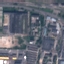
Land use / land cover class: Industrial